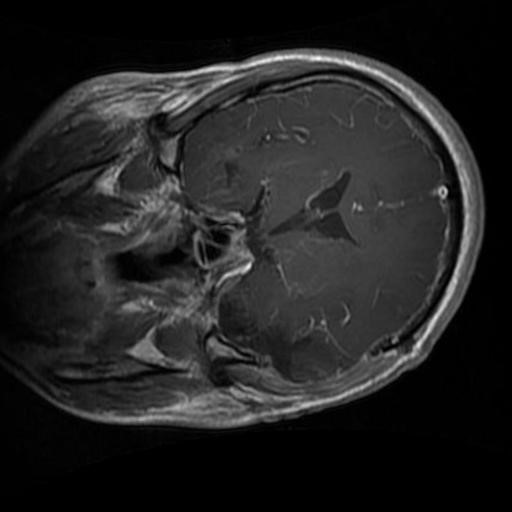
Label: brain_glioma